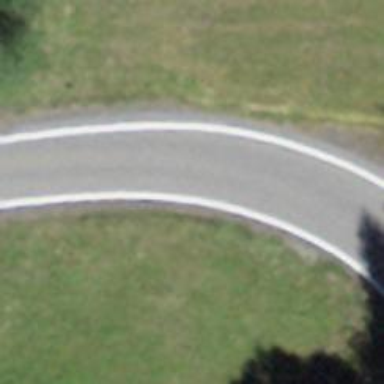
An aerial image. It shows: Tertiary road with asphalt surface.